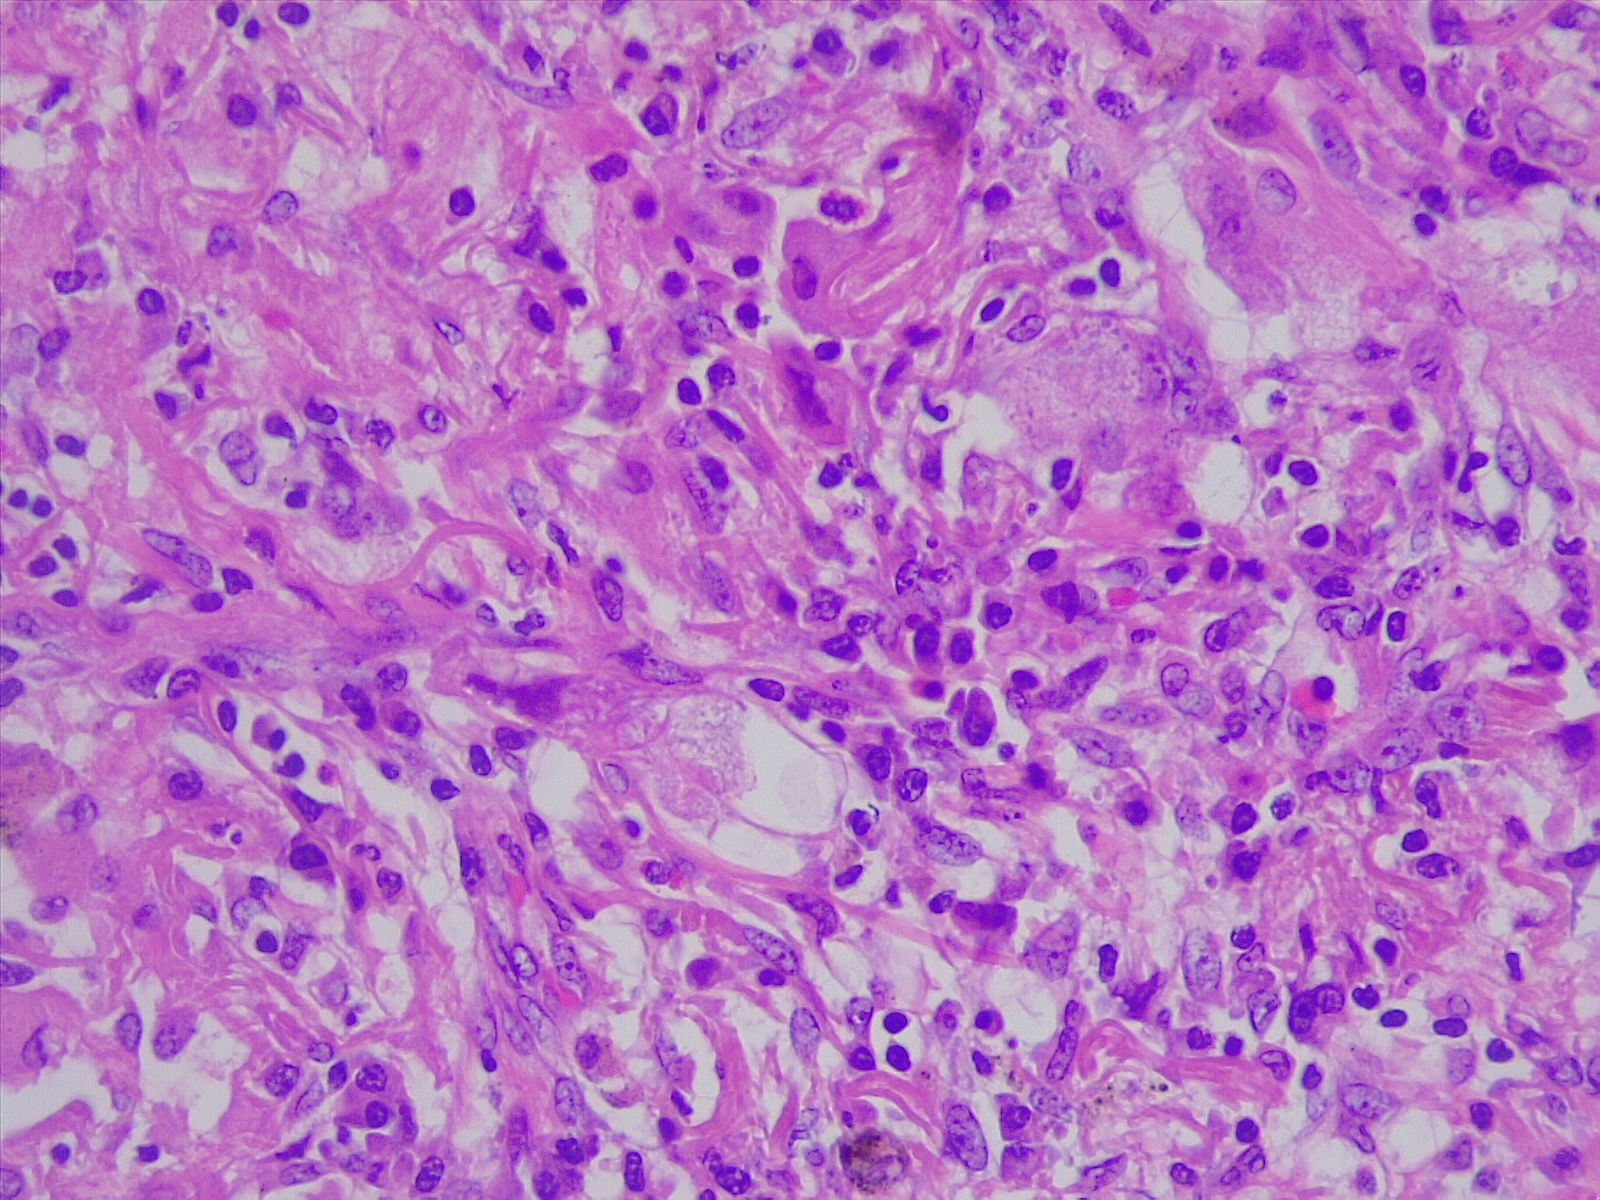
Label: normal lung tissue